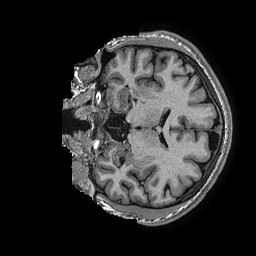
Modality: T1w
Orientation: coronal
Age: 33
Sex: male
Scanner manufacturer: ge
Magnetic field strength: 3 T
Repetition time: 0.006952 s
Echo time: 0.00292 s